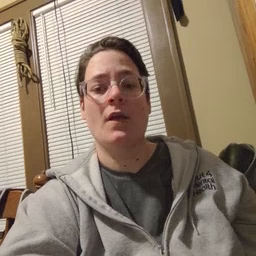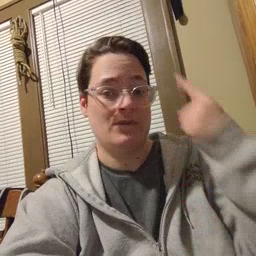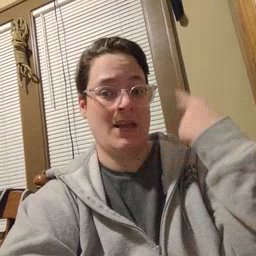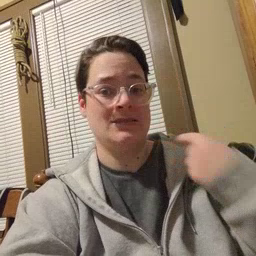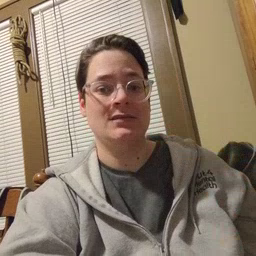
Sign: face